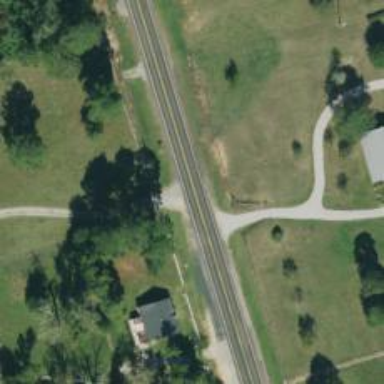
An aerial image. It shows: Secondary road.